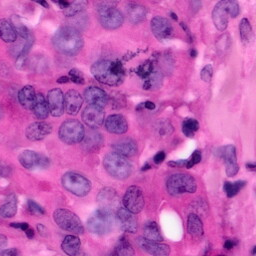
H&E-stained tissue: Pancreatic